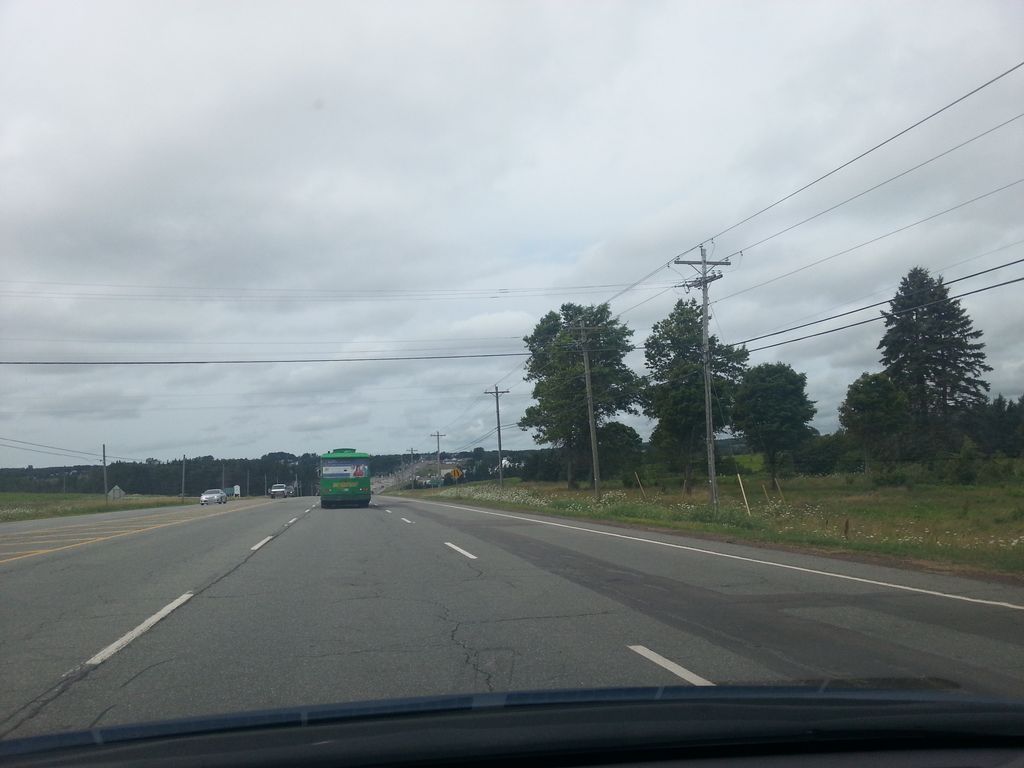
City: charlottetown